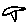
Label: bird